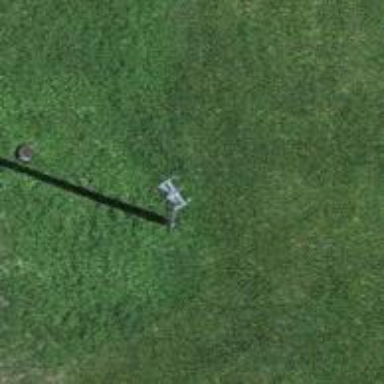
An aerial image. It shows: Power pole.